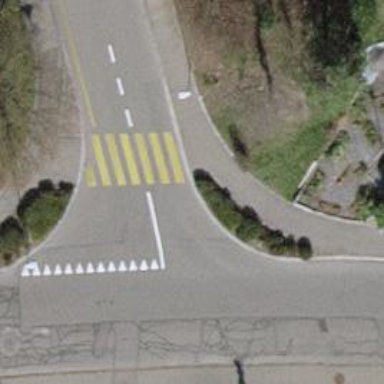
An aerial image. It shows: Uncontrolled road crossing.